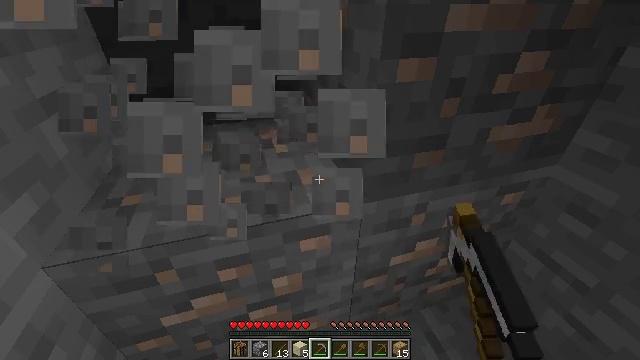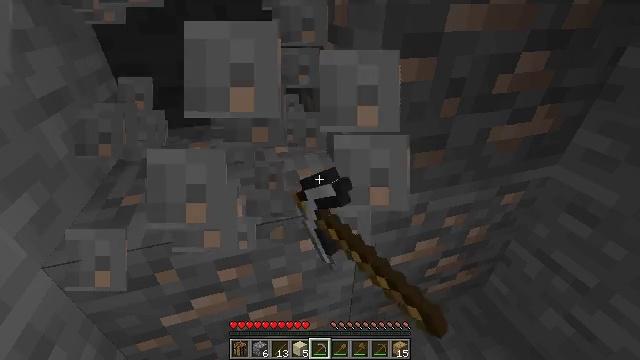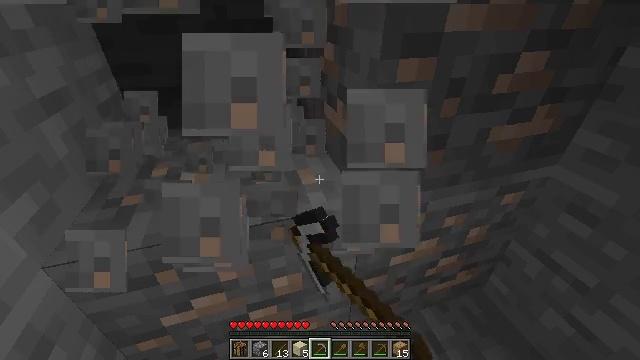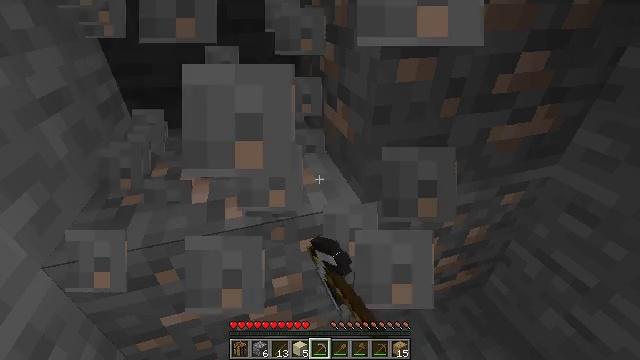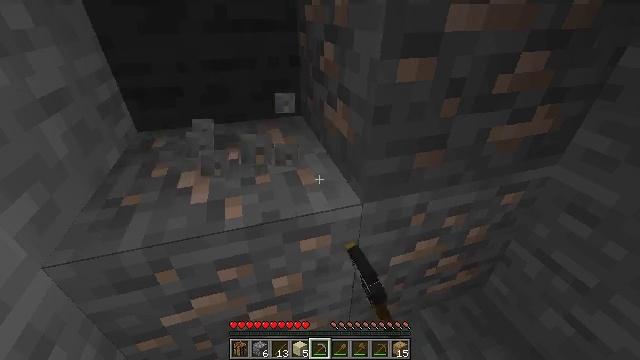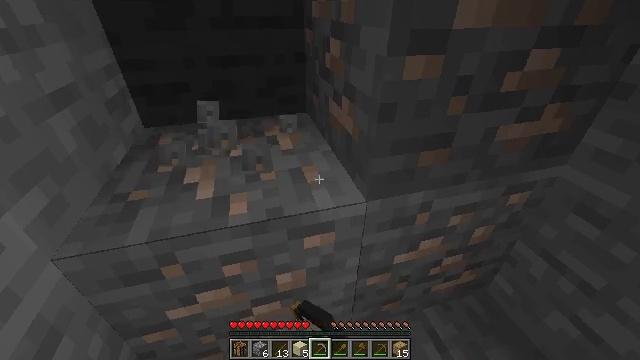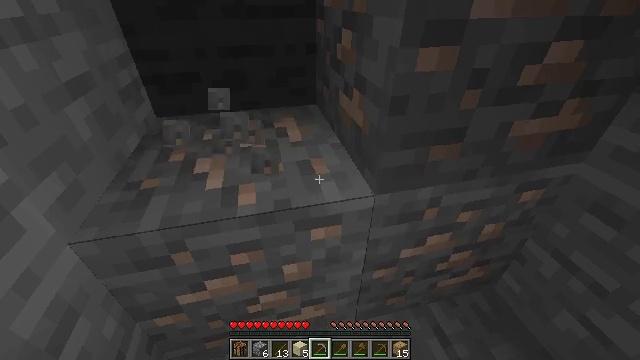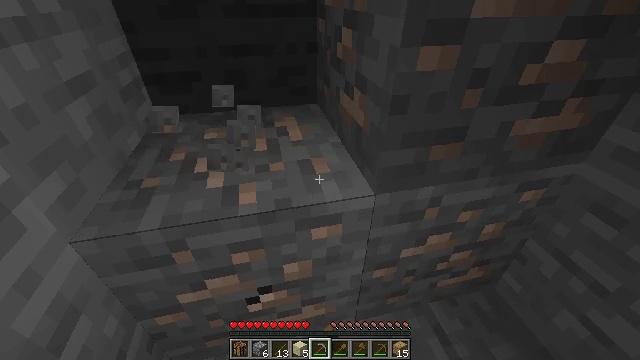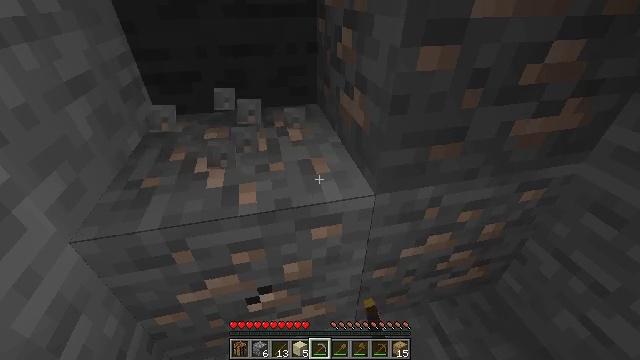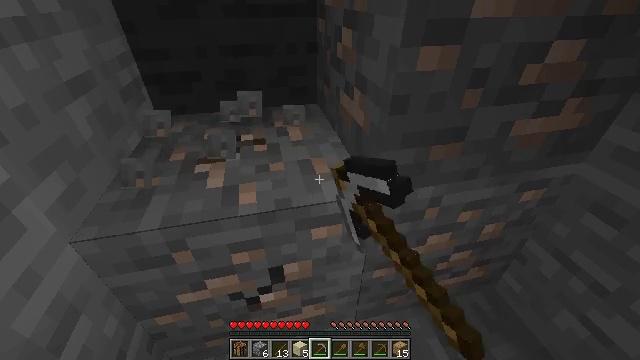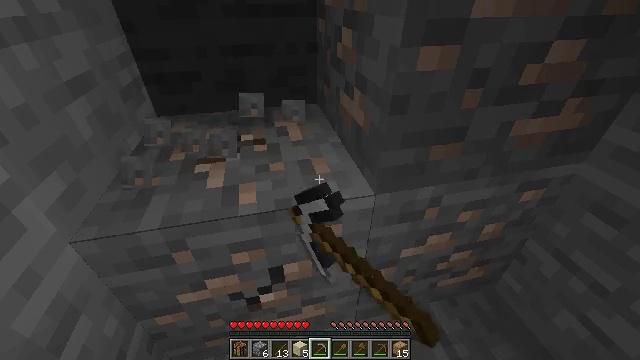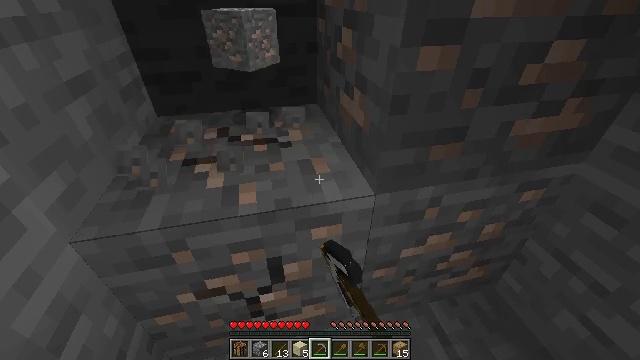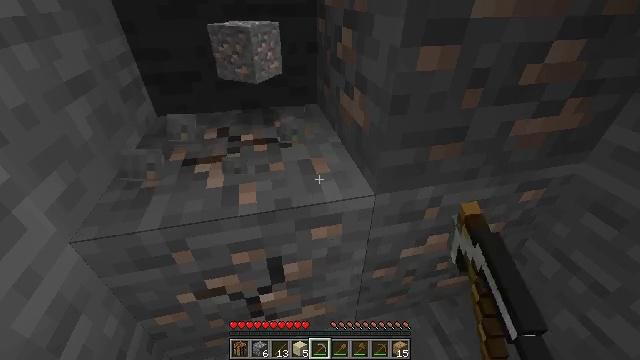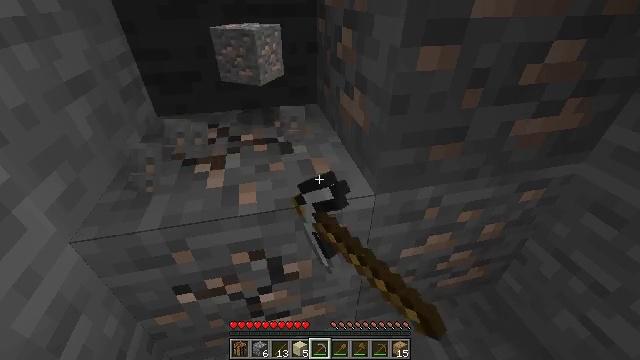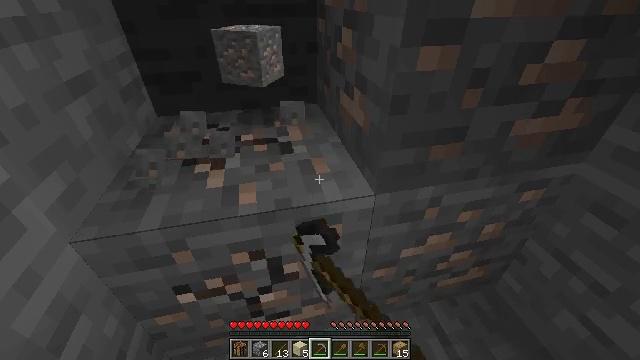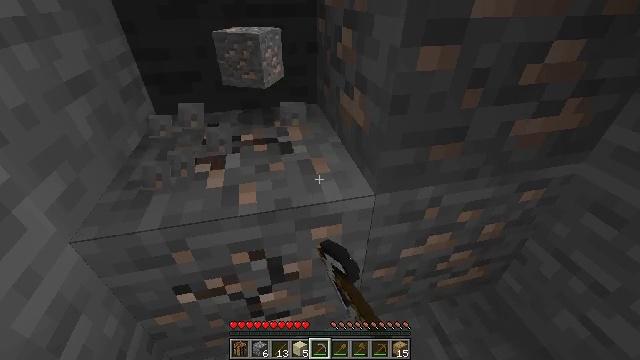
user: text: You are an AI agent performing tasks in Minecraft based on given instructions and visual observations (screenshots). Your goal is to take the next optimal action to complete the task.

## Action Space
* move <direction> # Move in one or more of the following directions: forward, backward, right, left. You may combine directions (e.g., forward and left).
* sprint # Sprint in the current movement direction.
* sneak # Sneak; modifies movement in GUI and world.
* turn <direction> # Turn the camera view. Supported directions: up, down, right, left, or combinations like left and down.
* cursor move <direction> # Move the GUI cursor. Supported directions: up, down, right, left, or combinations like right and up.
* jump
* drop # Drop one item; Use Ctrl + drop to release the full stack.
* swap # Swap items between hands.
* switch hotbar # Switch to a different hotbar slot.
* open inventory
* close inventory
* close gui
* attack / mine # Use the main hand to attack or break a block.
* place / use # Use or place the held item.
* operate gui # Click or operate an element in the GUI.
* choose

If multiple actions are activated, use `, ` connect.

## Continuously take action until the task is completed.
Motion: motion action
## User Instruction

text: Dig through stone to find iron ore.
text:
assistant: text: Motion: attack / mine
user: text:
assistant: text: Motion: attack / mine
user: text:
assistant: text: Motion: attack / mine
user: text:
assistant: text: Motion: attack / mine
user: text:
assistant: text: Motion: turn left, attack / mine
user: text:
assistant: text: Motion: turn left and down, attack / mine
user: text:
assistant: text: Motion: attack / mine
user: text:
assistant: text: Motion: attack / mine
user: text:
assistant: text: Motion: attack / mine
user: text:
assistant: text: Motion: attack / mine
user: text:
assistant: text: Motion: attack / mine
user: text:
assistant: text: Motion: attack / mine
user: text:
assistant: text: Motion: attack / mine
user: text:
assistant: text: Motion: attack / mine
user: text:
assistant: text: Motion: attack / mine
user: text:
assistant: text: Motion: attack / mine
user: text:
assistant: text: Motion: attack / mine
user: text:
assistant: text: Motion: attack / mine
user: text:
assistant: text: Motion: attack / mine
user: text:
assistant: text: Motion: attack / mine
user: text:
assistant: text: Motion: attack / mine
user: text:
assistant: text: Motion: attack / mine
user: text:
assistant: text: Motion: attack / mine
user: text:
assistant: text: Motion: attack / mine
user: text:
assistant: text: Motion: attack / mine
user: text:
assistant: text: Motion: attack / mine
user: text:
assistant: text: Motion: attack / mine
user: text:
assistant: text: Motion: attack / mine
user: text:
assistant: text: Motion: attack / mine
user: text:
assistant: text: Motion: attack / mine